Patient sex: F
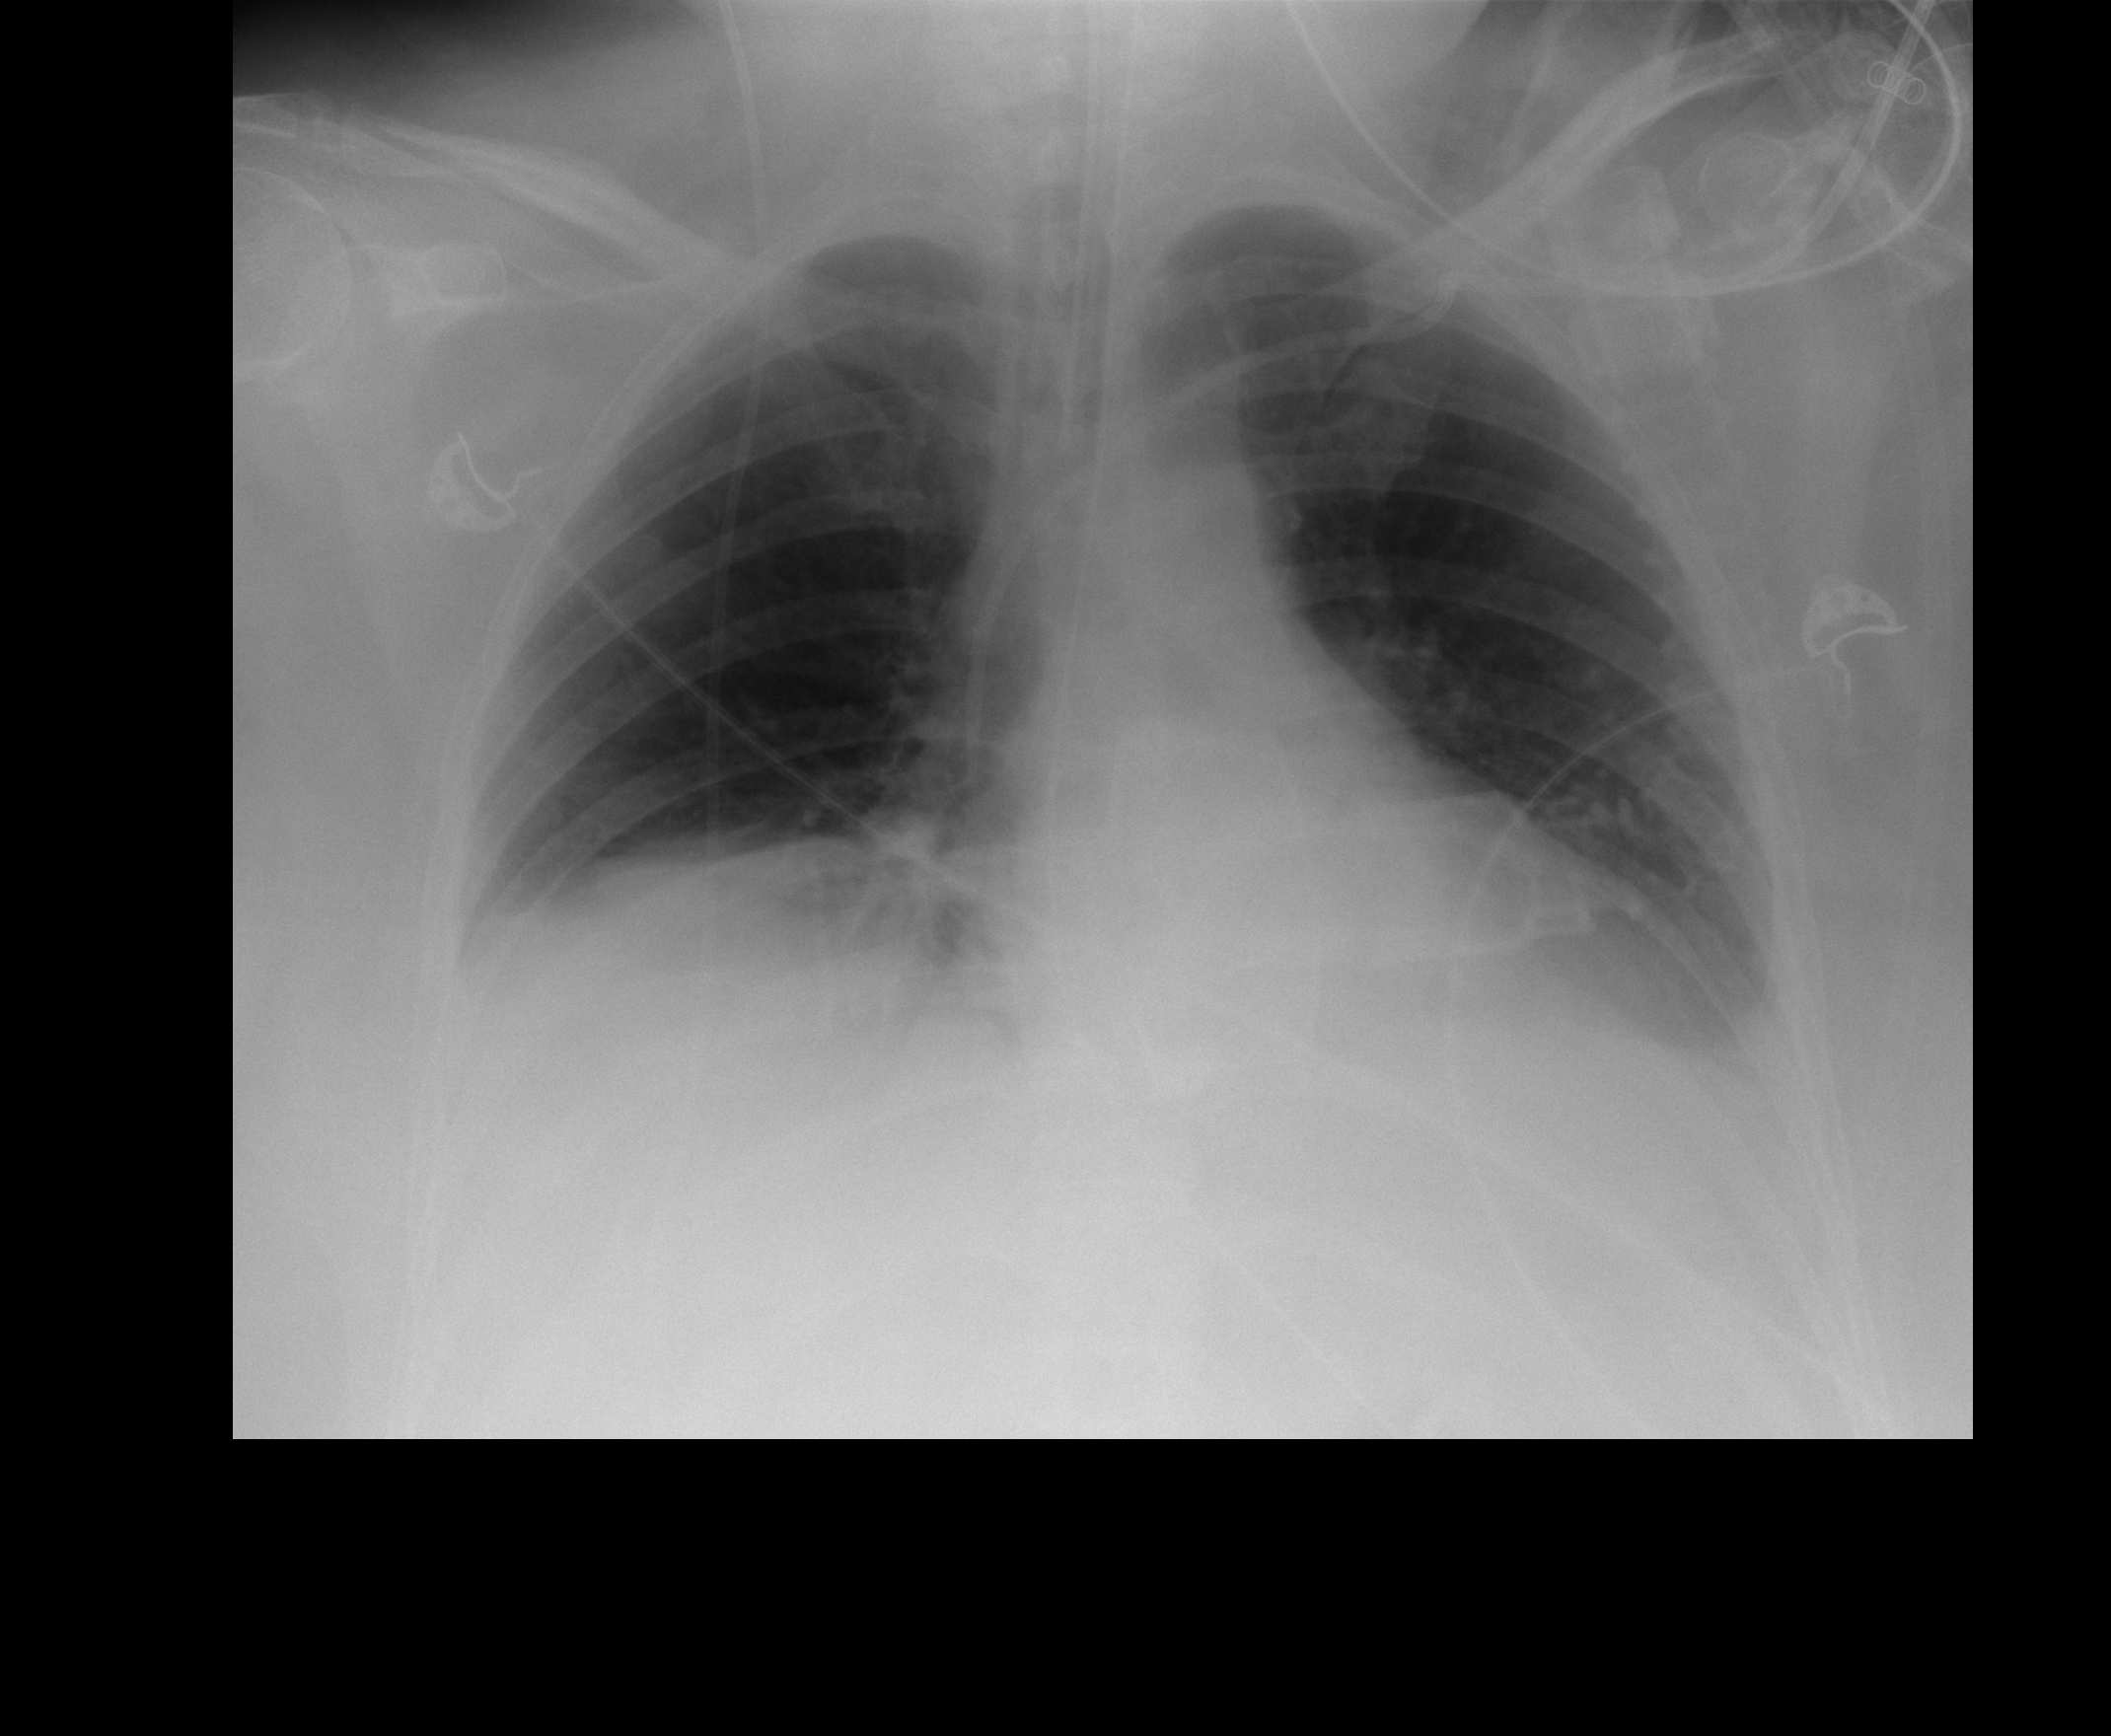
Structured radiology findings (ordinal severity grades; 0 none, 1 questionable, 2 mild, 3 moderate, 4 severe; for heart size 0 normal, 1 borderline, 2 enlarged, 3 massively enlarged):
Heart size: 0
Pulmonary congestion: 0
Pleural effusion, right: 2
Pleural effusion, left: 2
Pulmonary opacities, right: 0
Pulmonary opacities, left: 0
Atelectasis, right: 2
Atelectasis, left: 0